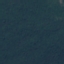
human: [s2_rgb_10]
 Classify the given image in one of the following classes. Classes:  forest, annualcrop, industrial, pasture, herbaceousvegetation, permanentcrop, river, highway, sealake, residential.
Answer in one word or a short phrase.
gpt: Forest